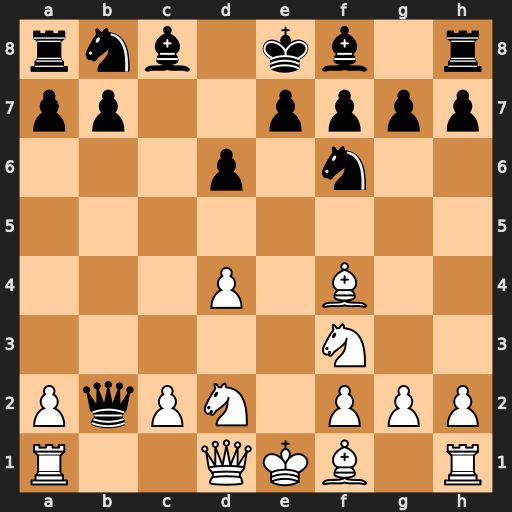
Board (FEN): rnb1kb1r/pp2pppp/3p1n2/8/3P1B2/5N2/PqPN1PPP/R2QKB1R
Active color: w
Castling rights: KQkq
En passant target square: -
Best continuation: Nc4 Qb4+ c3 Qxc3+ Bd2